Question: this is my code in android studio and I can't fix this

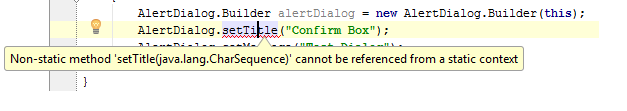
Answer: use 'alertDialog' (i.e. 'alertDialog.setTitle("Confirm Box")') instead of 'AlertDialog' (or however your class is called) and it should work fine..!
(this holds generally in Java - you can only call static methods without creating the object previously..)
in your case the method 'setTitle' is not static so you need to call it via the instance you previously created